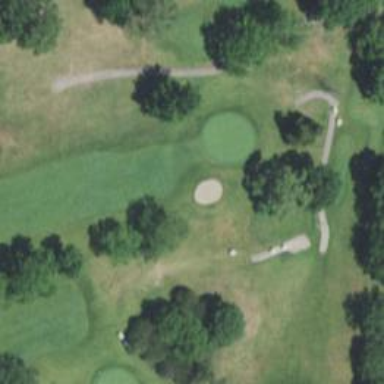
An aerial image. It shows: Golf hole.